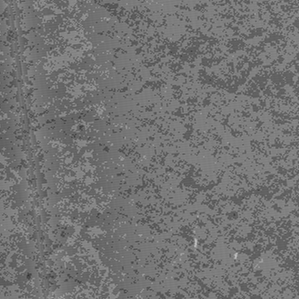
Label: frost